八年级 · 组合几何学
如图, 点 $E 、 F 、 G 、 H$ 分别是四边形 $A B C D$ 的边 $A B 、 B C 、 C D 、 D A$ 的中点. 则下列说法: (1) 若

$A C=B D$, 则四边形 $E F G H$ 是菱形; (2)若 $A C \perp B D$, 则四边形 $E F G H$ 是矩形; (3)若四边形 $E F G H$是平行四边形, 则 $A C$ 与 $B D$ 互相平分: (4)若四边形 $E F G H$ 是正方形, 则 $A C$ 与 $B D$ 互相垂直且相等. 其中正确的个数是 $(\quad)$
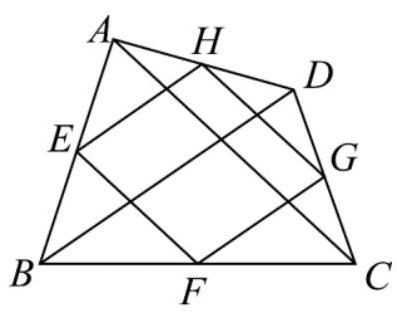
A. 1
B. 2
C. 3
D. 4
答案: C
解析: $\because$ 点 $E, F, G, H$ 分别是四边形 $A B C D$ 边 $A B, B C, C D, D A$ 的中点,

$\therefore H G / / A C / / E F, H G=E F=\frac{1}{2} \mathrm{AC}$,

$\therefore$ 四边形 $A B C D$ 的中点四边形 $E F G H$ 是平行四边形, 故(3)错误;

$\because$ 点 $E, F, G, H$ 分别是四边形 $A B C D$ 边 $A B, B C, C D, D A$ 的中点,

$\therefore E H / / B D / / G F, E H=G F=\frac{1}{2} \mathrm{BD}$,

$\therefore$ 当对角线 $B D=A C$ 时, $E F=F G$, 此时中点四边形 $E F G H$ 是菱形, 故(1)正确;

当对角线 $A C \perp B D$ 时, $E F \perp F G$, 此时中点四边形 $E F G H$ 是矩形, 故(2)正确;

当对角线 $A C=B D$ 且 $A C \perp B D$ 时, $E F=F G$ 且 $E F \perp F G$, 此时中点四边形 $E F G H$ 是正方形, 故(4)正确.

$\therefore$ 正确的说法有 3 个.

故选: $C$.